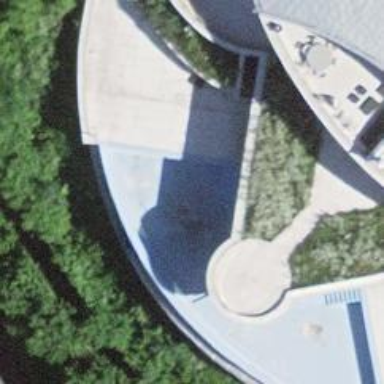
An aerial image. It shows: Swimming pool located in leisure land.